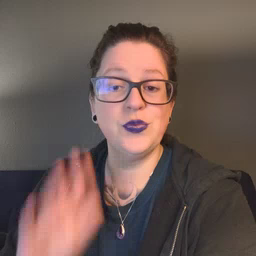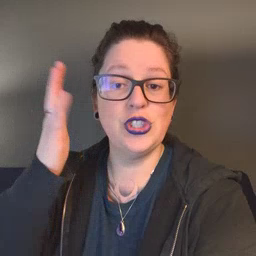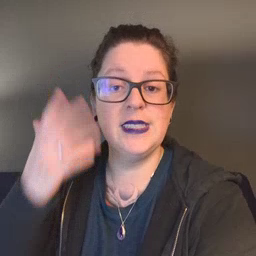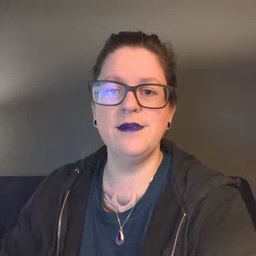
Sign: tree